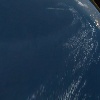
Label: water